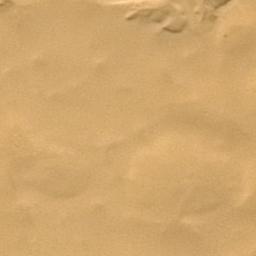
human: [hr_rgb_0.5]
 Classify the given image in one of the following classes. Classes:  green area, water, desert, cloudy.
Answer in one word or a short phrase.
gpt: desert